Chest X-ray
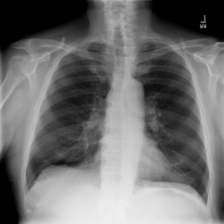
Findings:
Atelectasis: negative
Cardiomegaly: negative
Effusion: negative
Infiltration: negative
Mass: negative
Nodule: negative
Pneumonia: negative
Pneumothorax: negative
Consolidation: negative
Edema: negative
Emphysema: negative
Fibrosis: negative
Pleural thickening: negative
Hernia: negative